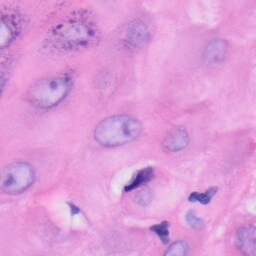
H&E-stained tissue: Skin